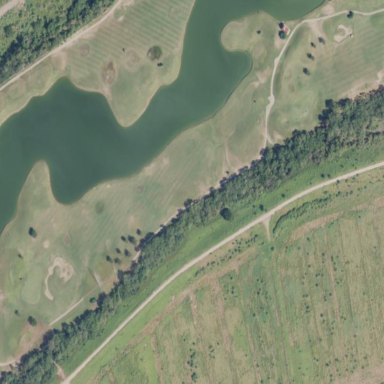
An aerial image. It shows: Lake that is lateral water hazard in golf course.